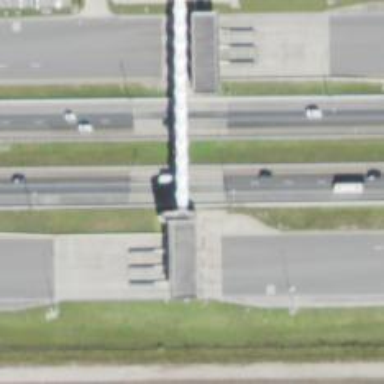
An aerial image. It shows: Toll gantry on the road.